Question: I have a 'UiView' which contains a 'UiWebview', 'UIButton' and a 'UITextView' as its elements.
I add this UiView to a UIScrollView and resize the frame so that the text view is not visible. When i click the button i resize the view to display the entire UIView including the UItextview.
The problem is , the text view appears below the view when i resize the frame. When i click expand it covers the text view too.
When view is first added i want the view to display just the webview and the button and when button is pressed it should display the text view.

How do i achieve it? Has it got to do with view hierachy?
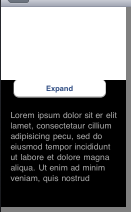
Answer: you should enable <URL> on the 'UIView' .
I wouldn't resize the view. Instead I would just change the <URL> on the textview. If you want to add some animations later then you can modify the 'alpha'-property as well.